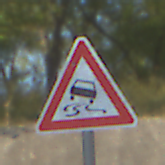
Verkehrszeichen: SchleuderOderRutschgefahr
Umgebung: Outdoor, Nature
Tageszeit: MorningAfternoon
Wetter: PartlyCloudy
Licht: Natural
Jahreszeit: NotSpecified
Kontrast: HighContrast